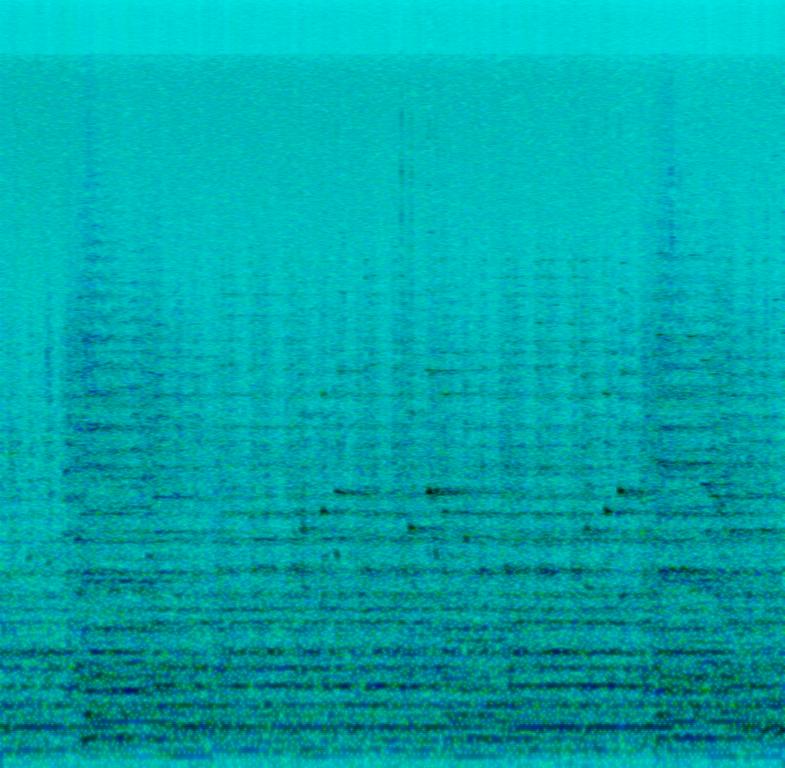
The low quality recording features an orchestra that contains a wide string section, aggressive triangle cymbal and woodwind section dynamically playing an addictive melody. It is very noisy, uptempo, energetic and dynamic.